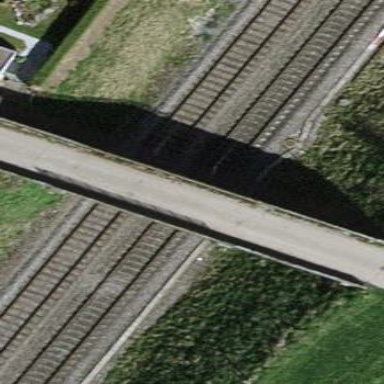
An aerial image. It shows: Man-made bridge.